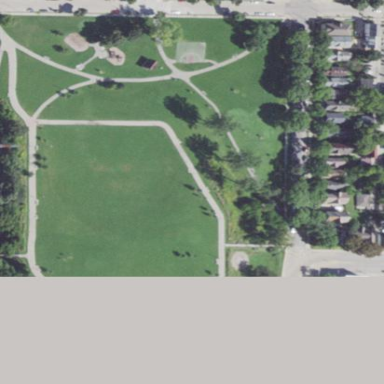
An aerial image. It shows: Historic park area.